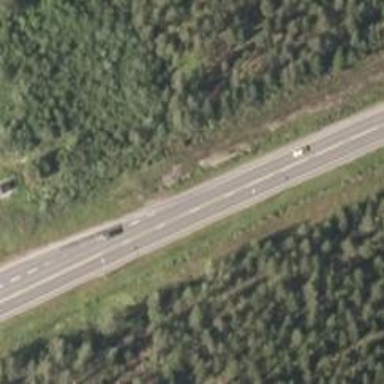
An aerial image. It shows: Asphalt road classified as trunk highway.